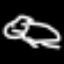
Label: frog